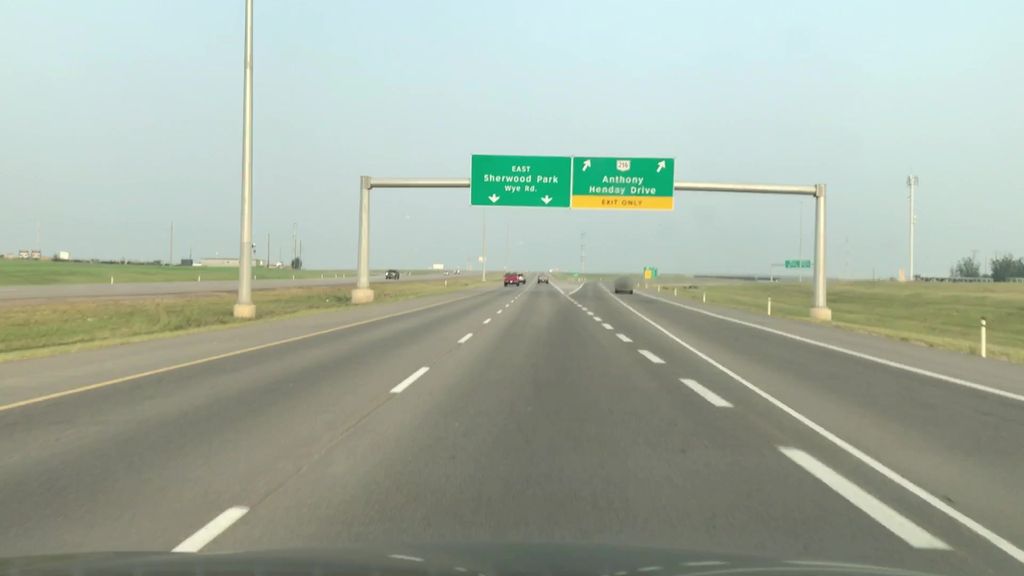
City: edmonton